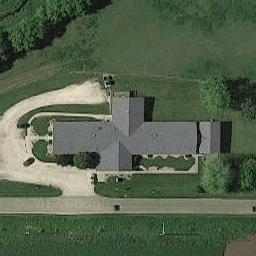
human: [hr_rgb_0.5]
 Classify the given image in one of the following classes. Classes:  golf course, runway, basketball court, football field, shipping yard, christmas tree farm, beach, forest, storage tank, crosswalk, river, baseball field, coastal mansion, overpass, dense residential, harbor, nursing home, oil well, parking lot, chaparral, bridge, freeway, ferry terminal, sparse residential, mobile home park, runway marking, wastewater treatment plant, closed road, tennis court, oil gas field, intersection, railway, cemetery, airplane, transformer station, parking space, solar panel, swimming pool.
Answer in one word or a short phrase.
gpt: nursing home